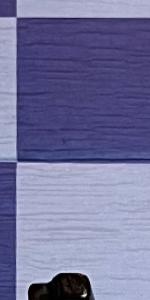
Label: Empty